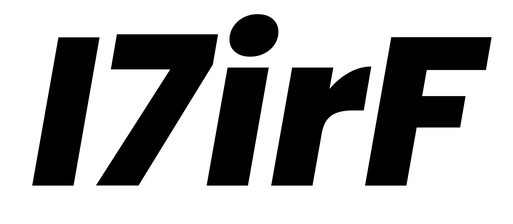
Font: Poppins-ExtraBoldItalic